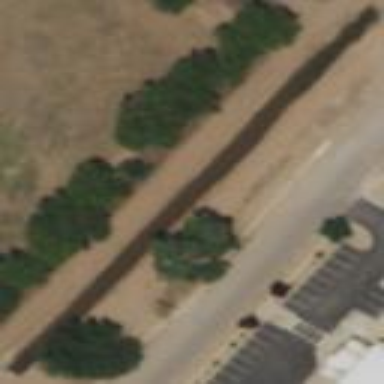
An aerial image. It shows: Canal with water flowing through it.